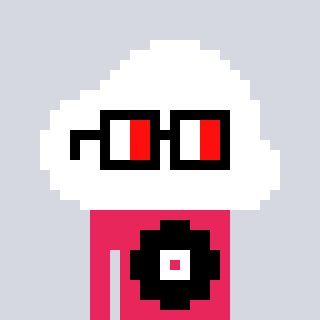
a pixel art character with square glasses with black frames and red eyes, a cloud-shaped head and a redpinkish-colored body on a cool background